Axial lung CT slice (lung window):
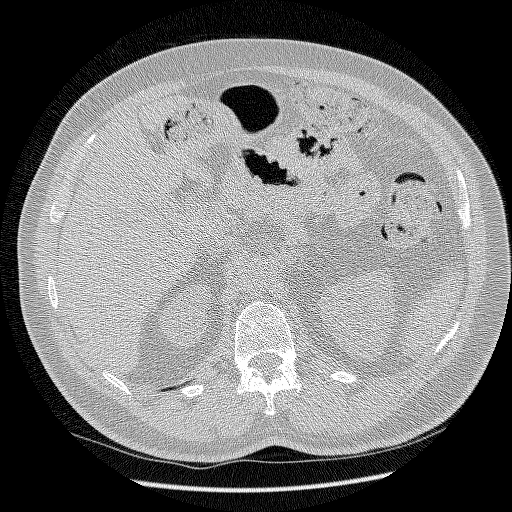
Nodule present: no